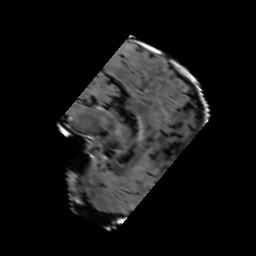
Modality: FLAIR
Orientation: sagittal
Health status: ill
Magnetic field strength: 3 T